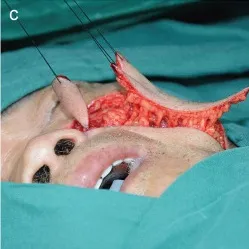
A 70-year-old man with a history of basal cell carcinoma on the left ala for 1 year. Application of the sequential flap in a third patient. (b,c) Dissection of the round rotational flap and V-Y advancement island pedicle flap.
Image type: medical_photograph (other_medical_photograph)